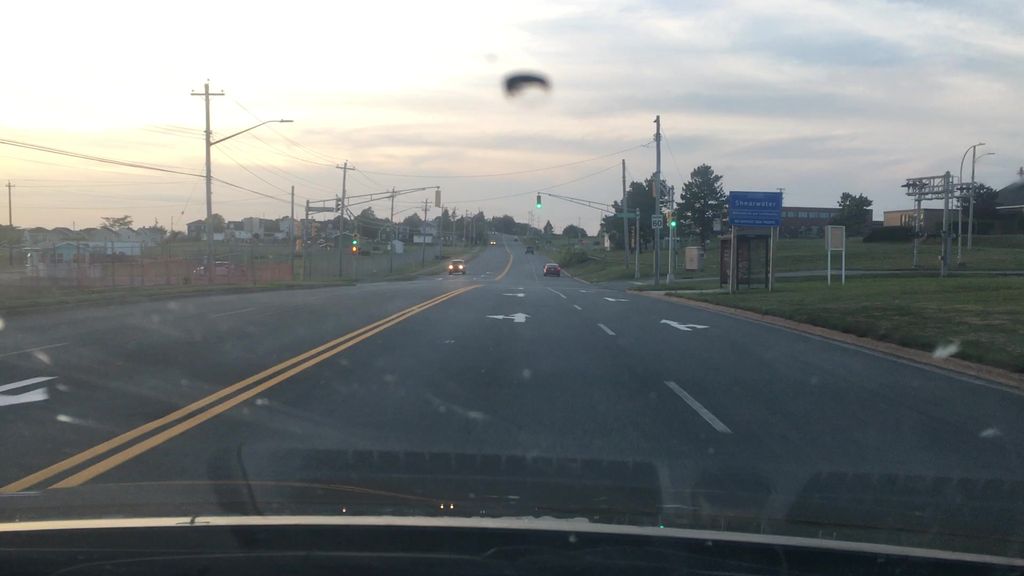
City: halifax